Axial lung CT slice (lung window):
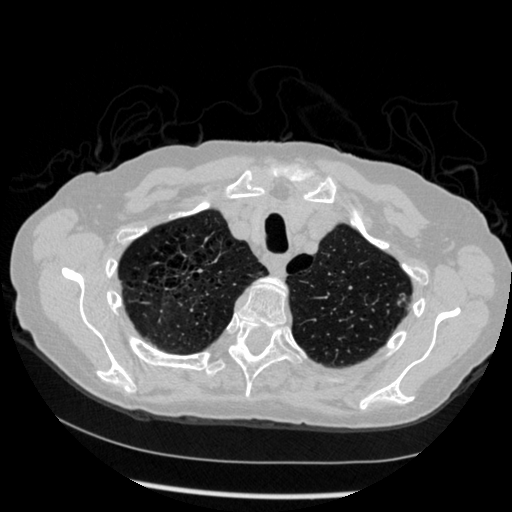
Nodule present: yes
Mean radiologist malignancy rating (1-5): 3